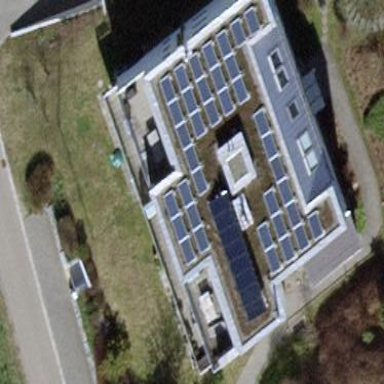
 consisting of solar photovoltaic panels."